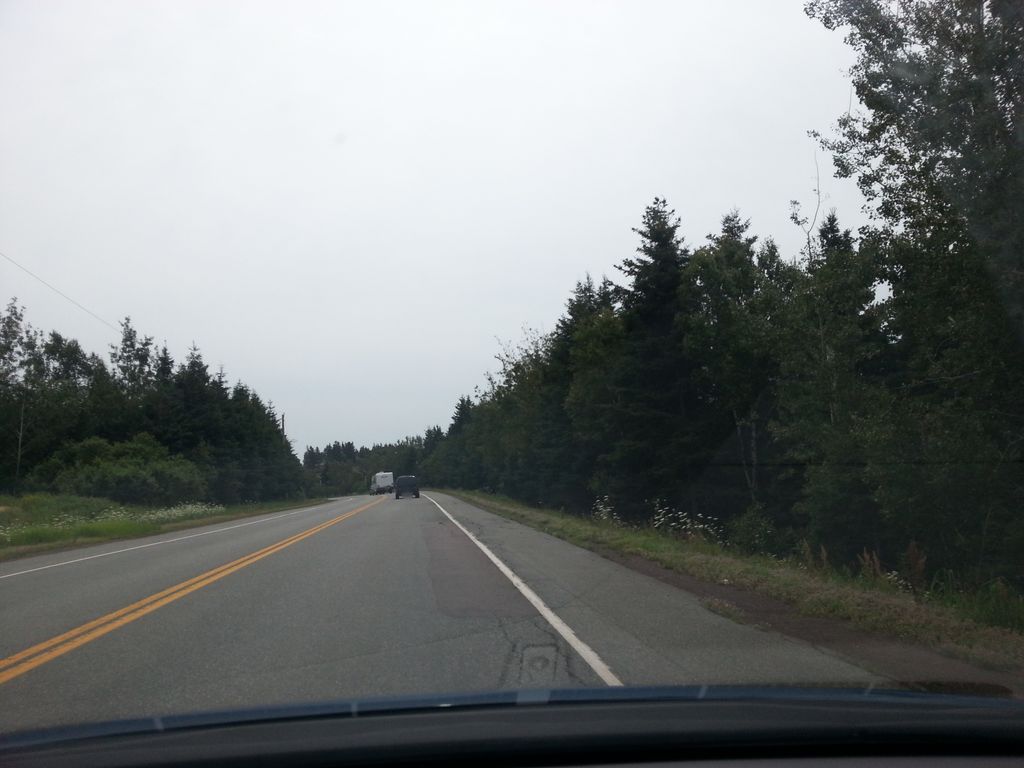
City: charlottetown